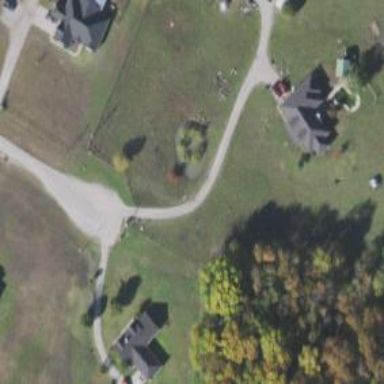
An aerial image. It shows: Driveway leading to service road.